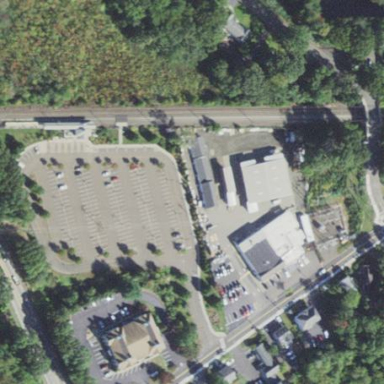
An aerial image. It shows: Parking area.